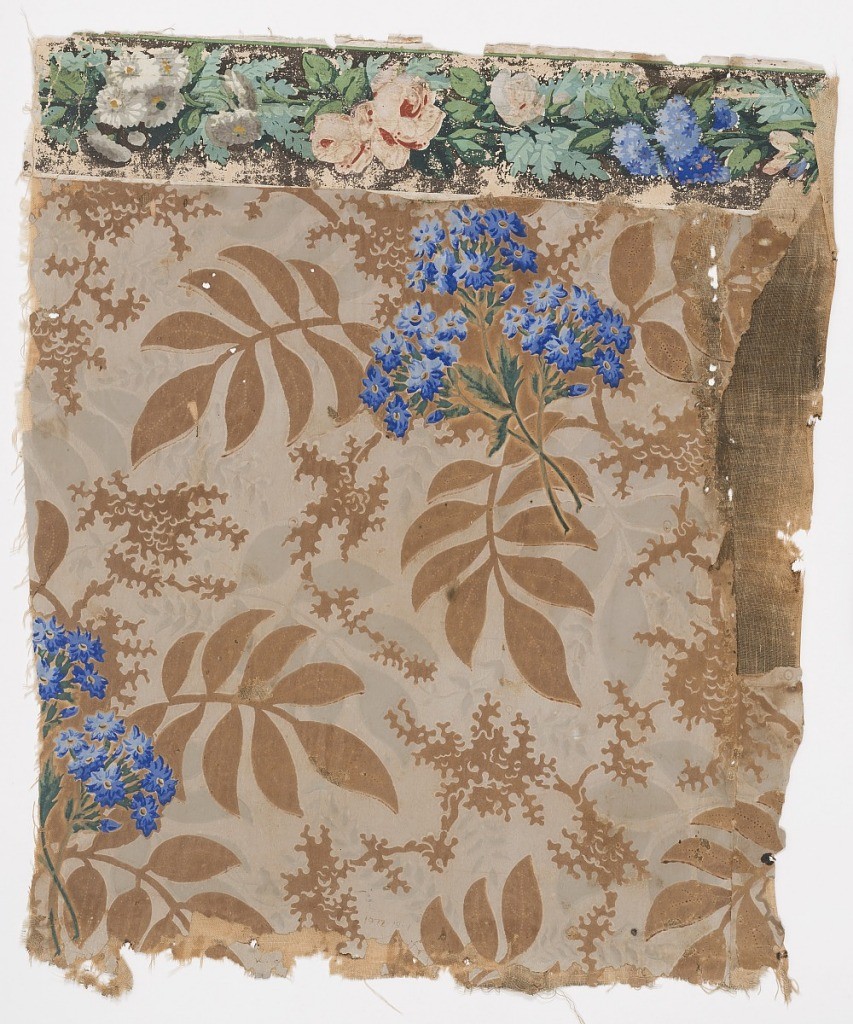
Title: Sidewall and border
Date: ca. 1850
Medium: Machine-printed sidewall with block printed border
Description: a) Sidewall: blue flowers over grisaille foliage with brown foliage reserved; b) attached border: blue flowers, red roses, green foliage over black ground.